Brain MRI, t1w sequence, axial 2D slice.
Patient: age 18, sex F, weight 90 kg, height 1.9 m
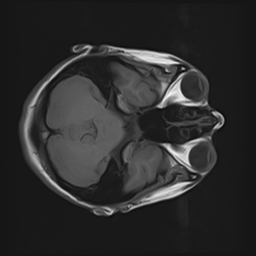